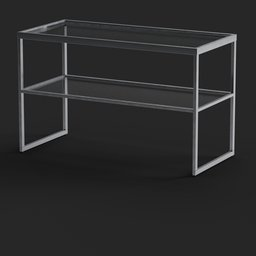
Label: furniture